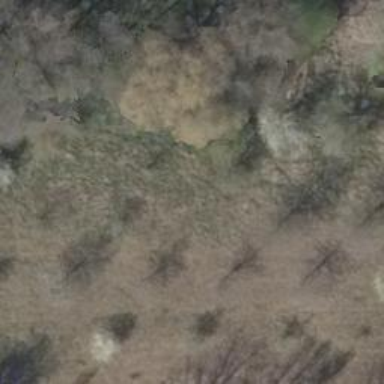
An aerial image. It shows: Orchard characterized as meadow orchard.